Interaction volume radius: 5 \u00c5
Interaction volume height: 30 \u00c5
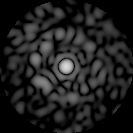
Disorder parameter: 0.8216